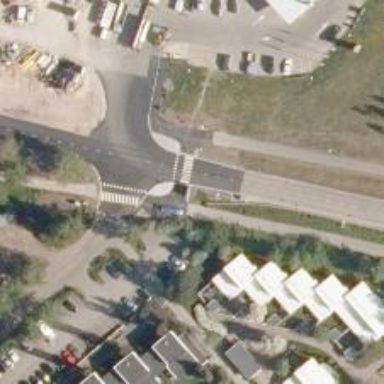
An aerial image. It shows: Crossing on asphalt cycleway.